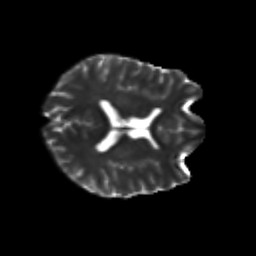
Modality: T2w
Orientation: axial
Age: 29
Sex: male
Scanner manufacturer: siemens
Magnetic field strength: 3 T
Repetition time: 3.5 s
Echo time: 0.125 s